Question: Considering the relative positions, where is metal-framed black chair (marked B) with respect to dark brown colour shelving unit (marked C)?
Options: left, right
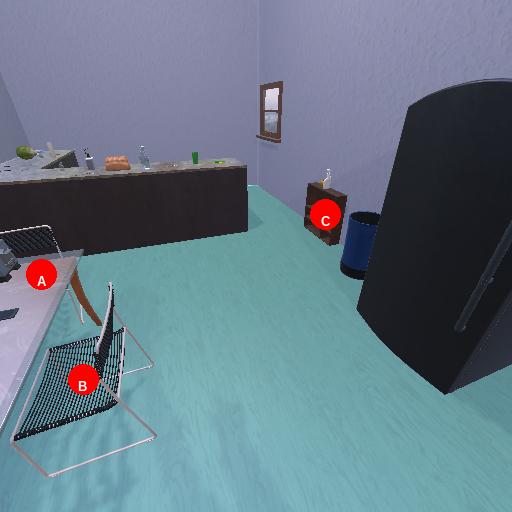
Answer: left